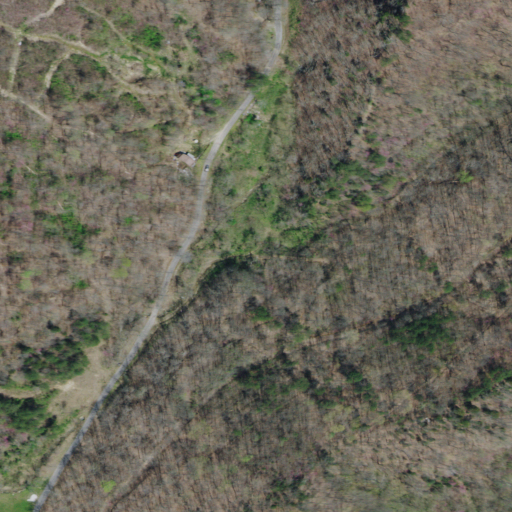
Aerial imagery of valley in Tennessee named Bear Hollow containing deciduous forest, open development, shrub, mixed forest, and pasture